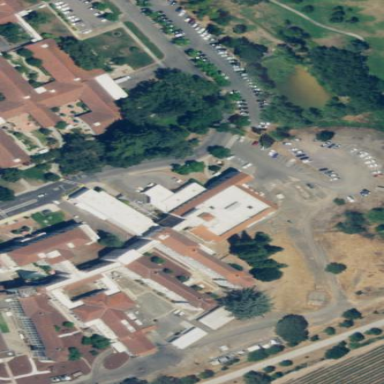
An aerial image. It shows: Hospital building.